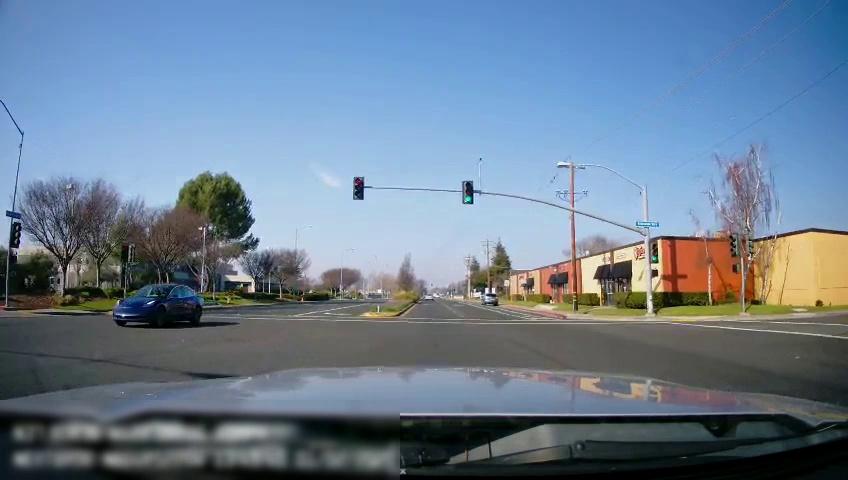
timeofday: Day
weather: Sunny
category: Drivable Space
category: Vehicles | Car
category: Vehicles | SUV
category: Lanes | Current Lane
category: Lanes | Current Lane
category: Lanes | Alternate Lane
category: Lanes | Alternate Lane
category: Lanes | Opposite Lane
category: Traffic | Lights
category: Traffic | Lights
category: Traffic | Lights
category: Traffic | Lights
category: Traffic | Lights
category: Traffic | Lights
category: Traffic | Signs
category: Traffic | Lights
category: Traffic | Lights
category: Traffic | Lights
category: Traffic | Signs
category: Traffic | Lights